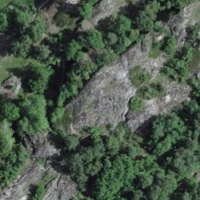
EUNIS habitat code: 50
Species observed at this site:
Satyrus ferula
Brenthis daphne
Maniola jurtina
Lycaena phlaeas
Melitaea diamina
Libelloides coccajus
Coenonympha pamphilus
Lysandra coridon
Issoria lathonia
Melanargia galathea
Fabriciana adippe
Melitaea didyma
Thymelicus sylvestris